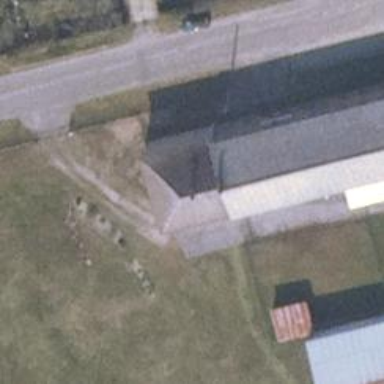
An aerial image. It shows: Hardware shop.